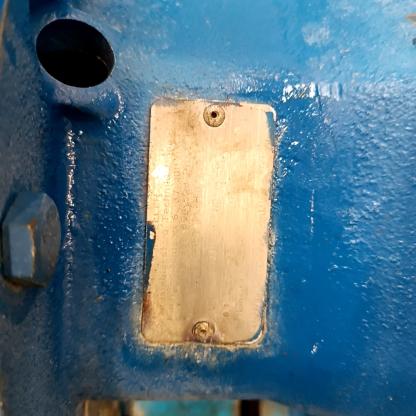
Klasa: tabliczka-znamionowa